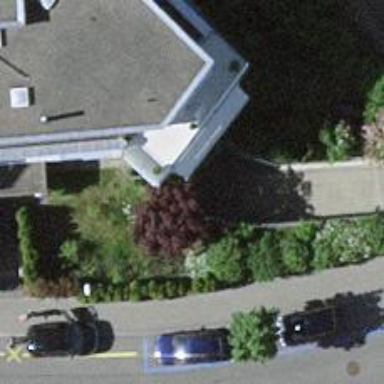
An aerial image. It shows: Parking entrance.